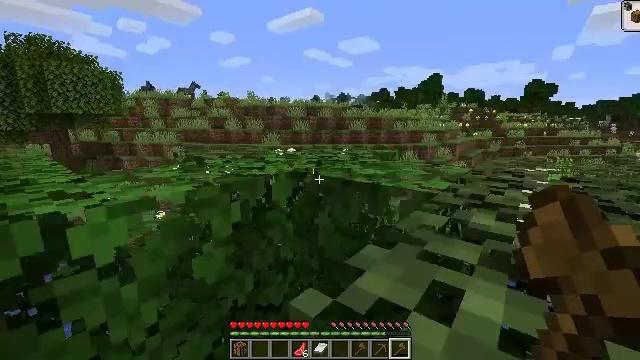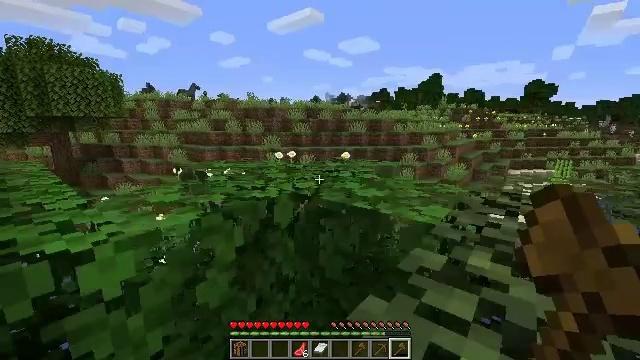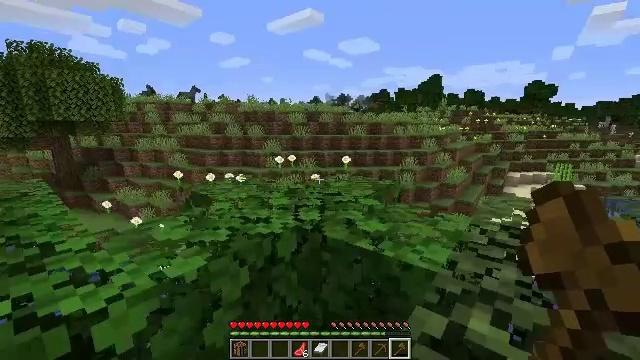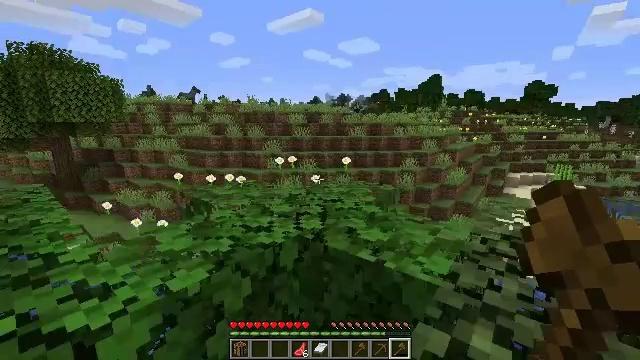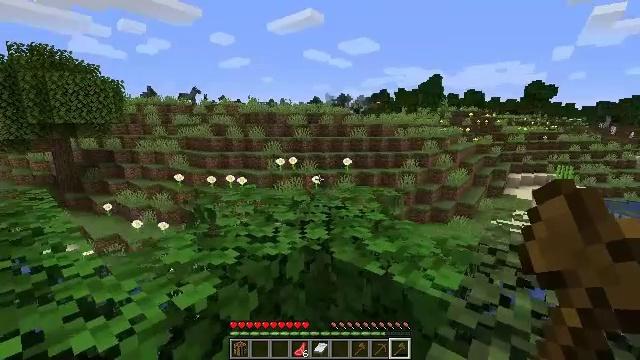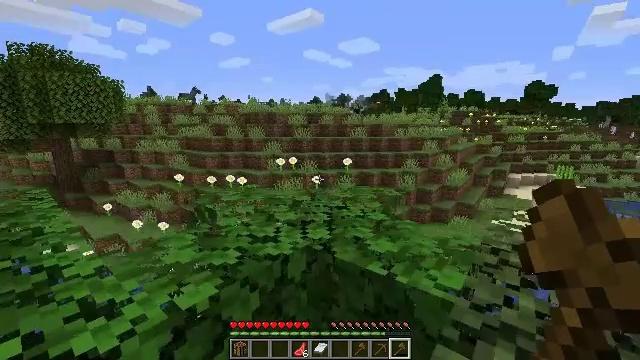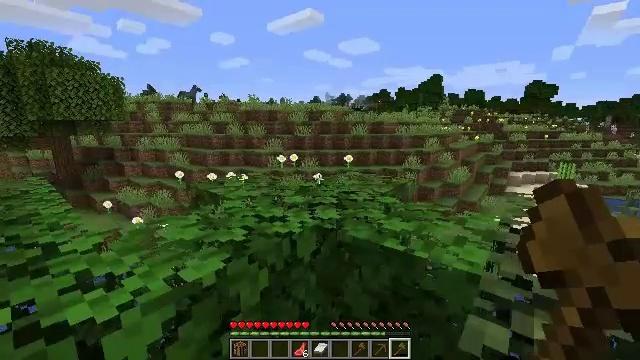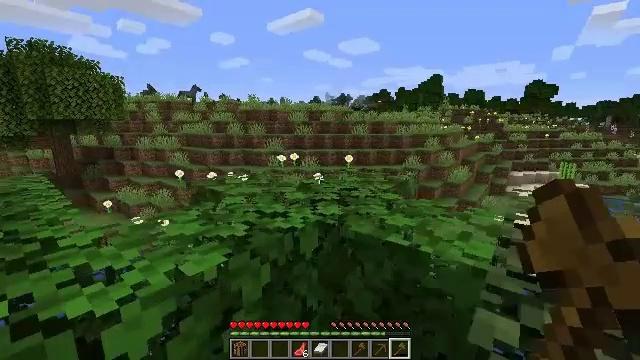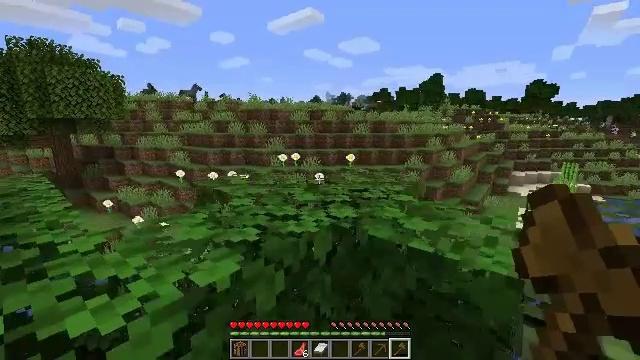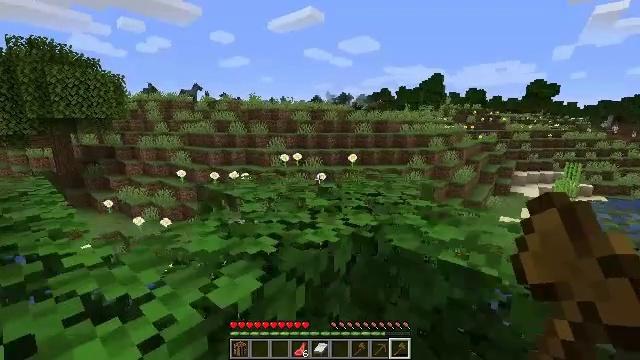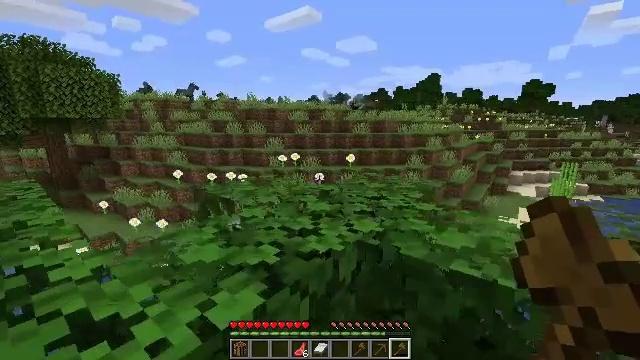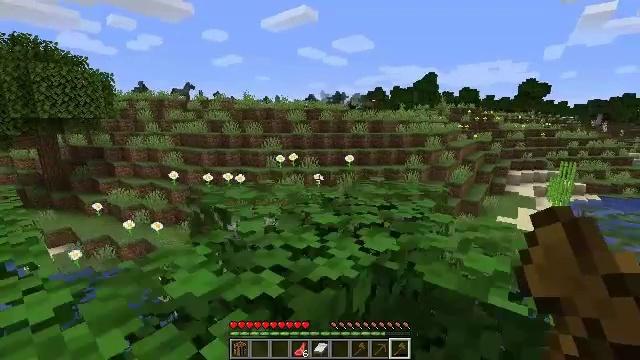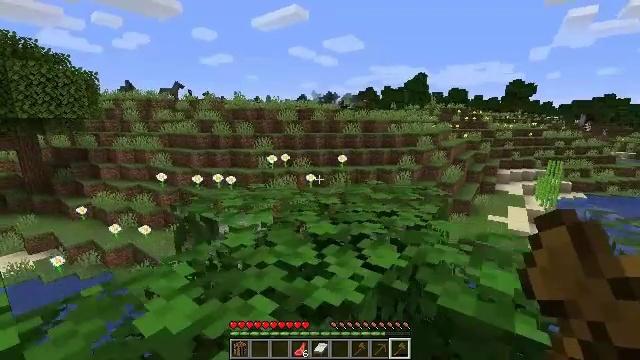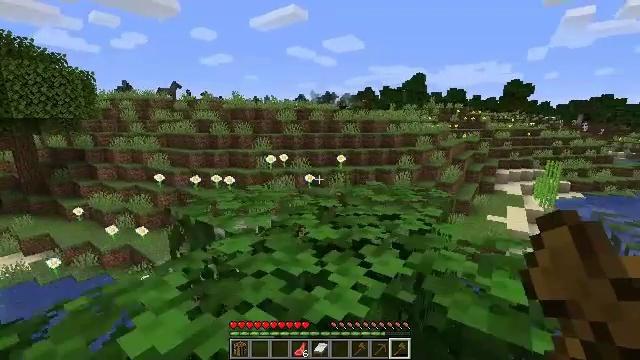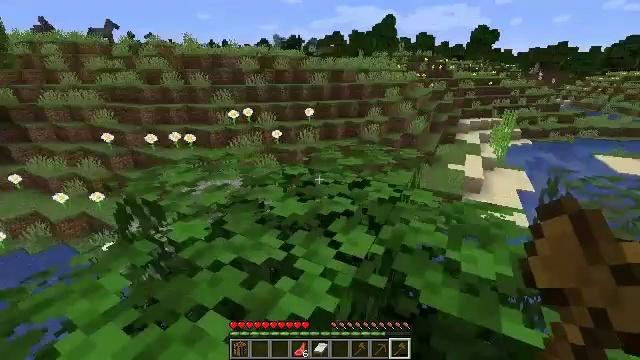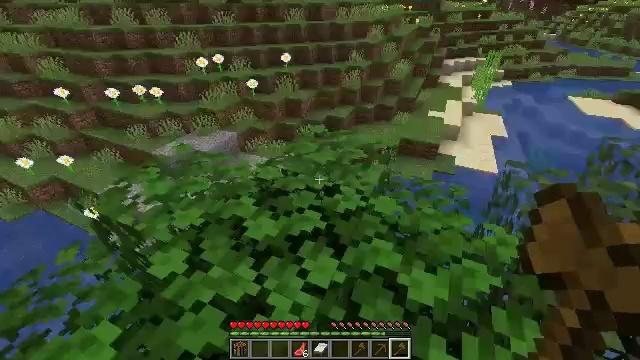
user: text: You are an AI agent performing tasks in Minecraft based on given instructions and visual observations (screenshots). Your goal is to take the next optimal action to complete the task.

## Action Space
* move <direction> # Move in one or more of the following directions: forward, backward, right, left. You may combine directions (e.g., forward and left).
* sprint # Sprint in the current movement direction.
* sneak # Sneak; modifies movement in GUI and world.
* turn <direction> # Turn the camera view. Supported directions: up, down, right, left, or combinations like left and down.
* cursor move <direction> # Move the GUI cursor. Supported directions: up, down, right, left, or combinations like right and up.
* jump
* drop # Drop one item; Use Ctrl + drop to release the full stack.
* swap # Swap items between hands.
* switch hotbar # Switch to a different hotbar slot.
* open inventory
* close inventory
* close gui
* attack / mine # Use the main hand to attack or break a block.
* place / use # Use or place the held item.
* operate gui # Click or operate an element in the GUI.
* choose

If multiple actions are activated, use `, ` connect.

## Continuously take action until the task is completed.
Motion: motion action
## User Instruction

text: Combat the pig.
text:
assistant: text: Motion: move forward, jump
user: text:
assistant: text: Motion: move forward, jump
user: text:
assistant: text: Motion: move forward, jump
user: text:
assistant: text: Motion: move forward
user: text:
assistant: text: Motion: move forward
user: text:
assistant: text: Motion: move forward
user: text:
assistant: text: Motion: move forward
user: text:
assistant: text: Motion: move forward
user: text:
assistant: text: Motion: move forward
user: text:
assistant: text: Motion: move forward
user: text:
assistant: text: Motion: move forward
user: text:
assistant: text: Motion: move forward, turn right
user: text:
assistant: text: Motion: move forward
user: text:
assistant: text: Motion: move forward, turn right and down, jump
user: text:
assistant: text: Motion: move forward, turn right and down, jump
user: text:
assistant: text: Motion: move forward, turn down, jump
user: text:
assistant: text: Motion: move forward, turn down, jump
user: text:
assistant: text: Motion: move forward, jump
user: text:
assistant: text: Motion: move forward, jump
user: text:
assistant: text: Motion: move forward
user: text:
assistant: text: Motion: move forward, sprint
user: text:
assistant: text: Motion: move forward, sprint
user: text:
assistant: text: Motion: move forward, sprint
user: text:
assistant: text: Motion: move forward, sprint
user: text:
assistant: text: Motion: move forward, turn left
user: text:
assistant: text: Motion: move forward, turn left
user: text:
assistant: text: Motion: move forward, turn left
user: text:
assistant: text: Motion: move forward, turn left
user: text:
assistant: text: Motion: move forward, turn left
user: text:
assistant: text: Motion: move forward, turn left